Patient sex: M
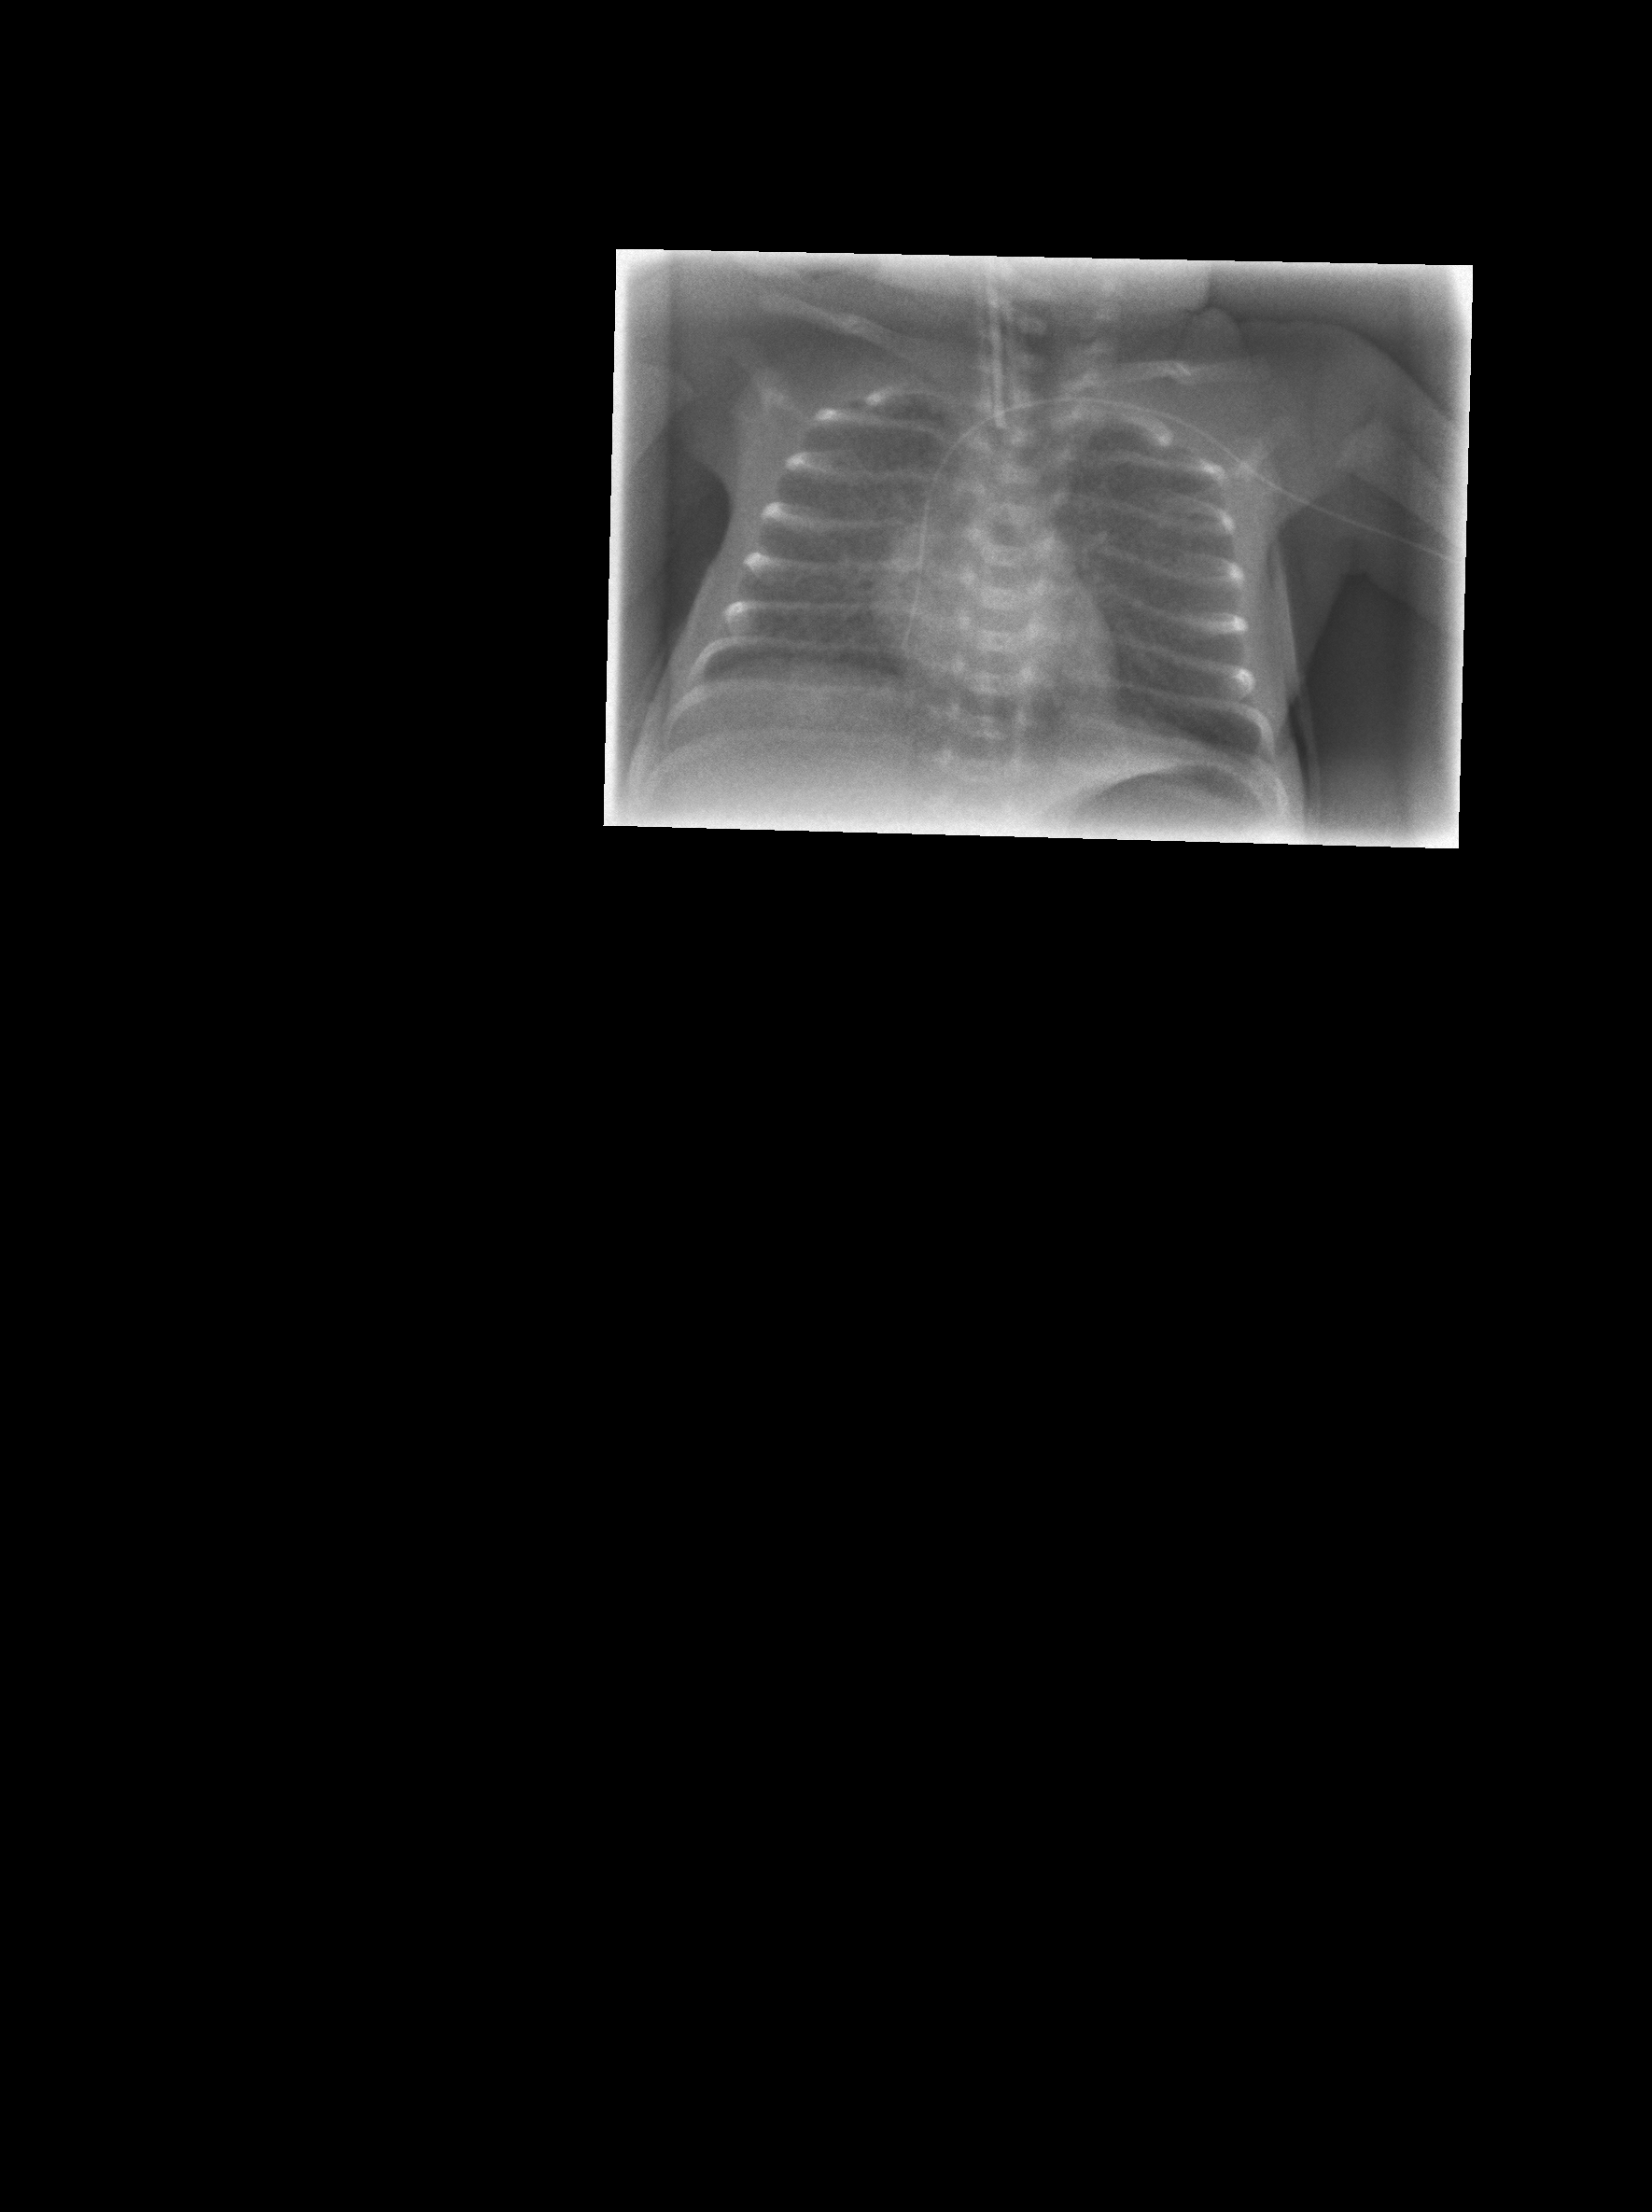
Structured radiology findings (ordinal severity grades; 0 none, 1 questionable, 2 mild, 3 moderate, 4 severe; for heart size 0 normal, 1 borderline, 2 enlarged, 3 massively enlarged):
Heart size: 0
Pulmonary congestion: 0
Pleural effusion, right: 0
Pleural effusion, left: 0
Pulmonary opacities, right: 0
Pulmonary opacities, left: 0
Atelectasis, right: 3
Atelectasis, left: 3